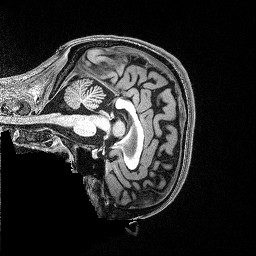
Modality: T1w
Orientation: sagittal
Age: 22
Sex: female
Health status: healthy
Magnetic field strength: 3 T
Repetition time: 2.53 s
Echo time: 0.00331 s